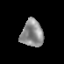
Tissue: prostate
Cell type: Epithelial cells
Senescence score: 0.352
Nuclear area (px): 583
Mean DAPI intensity: 143.072